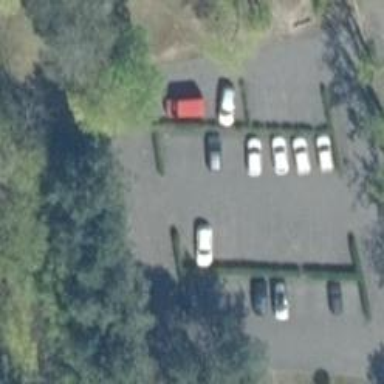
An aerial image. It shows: Parking aisle designated as service road.